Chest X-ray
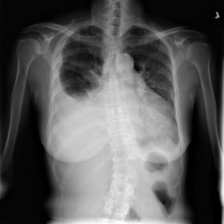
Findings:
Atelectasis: negative
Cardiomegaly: negative
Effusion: positive
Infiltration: negative
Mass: negative
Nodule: negative
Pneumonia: negative
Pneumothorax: negative
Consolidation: negative
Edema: negative
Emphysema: negative
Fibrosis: negative
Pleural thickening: negative
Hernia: negative